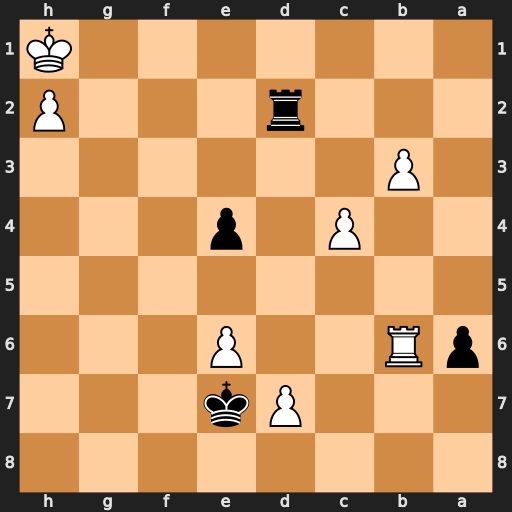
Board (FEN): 8/3Pk3/pR2P3/8/2P1p3/1P6/3r3P/7K
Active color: b
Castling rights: -
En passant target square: -
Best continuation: e3 Rb8 e2 Re8+ Kf6 d8=Q+ Rxd8